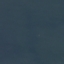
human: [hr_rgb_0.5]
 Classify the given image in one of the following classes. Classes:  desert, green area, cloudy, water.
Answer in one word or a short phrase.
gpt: water